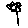
Label: flower